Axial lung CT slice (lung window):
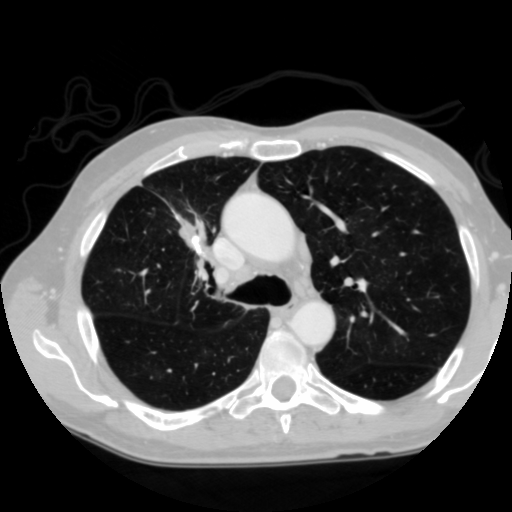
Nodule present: no